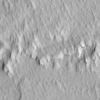
Label: not_dusty